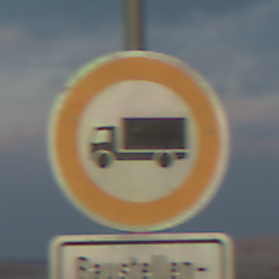
Verkehrszeichen: VerbotFuerKraftfahrzeugeUeberDreiKommaFuenfTonnen
Zusatzzeichen unten: SonstigeFahrzeugePersonengruppenFrei1
Umgebung: Outdoor, Beach
Tageszeit: SunriseSunset
Wetter: PartlyCloudy
Licht: Natural
Jahreszeit: NotSpecified
Kontrast: MediumContrast